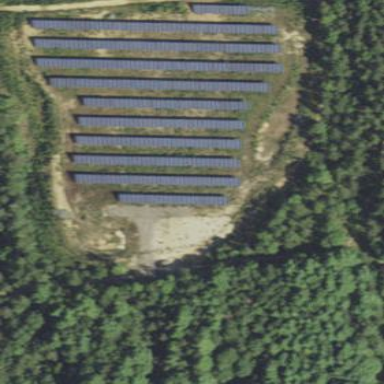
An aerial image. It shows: Solar power plant with photovoltaic technology. The plant generates electricity and is surrounded by fence.